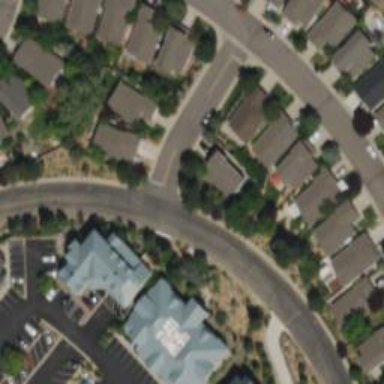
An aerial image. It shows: Residential road with asphalt surface and separate sidewalk.